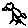
Label: bird